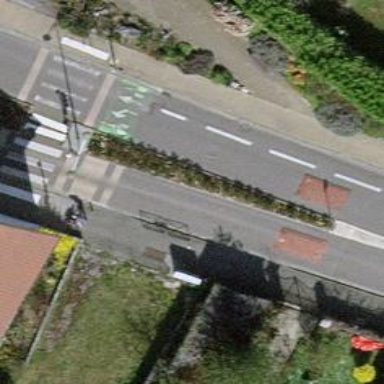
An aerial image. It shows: Traffic cushion.